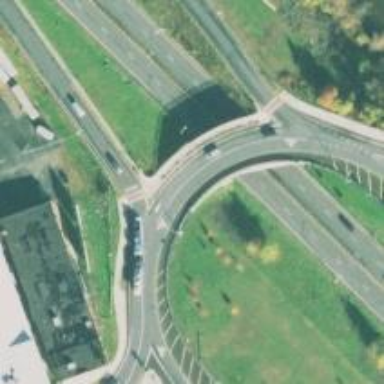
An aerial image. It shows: Primary highway bridge with asphalt surface. It is part of roundabout junction.